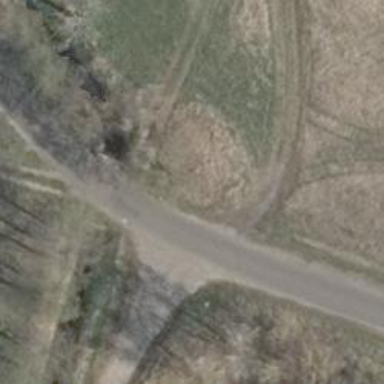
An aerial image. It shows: Unclassified road with asphalt surface.